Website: macys
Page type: account-selection
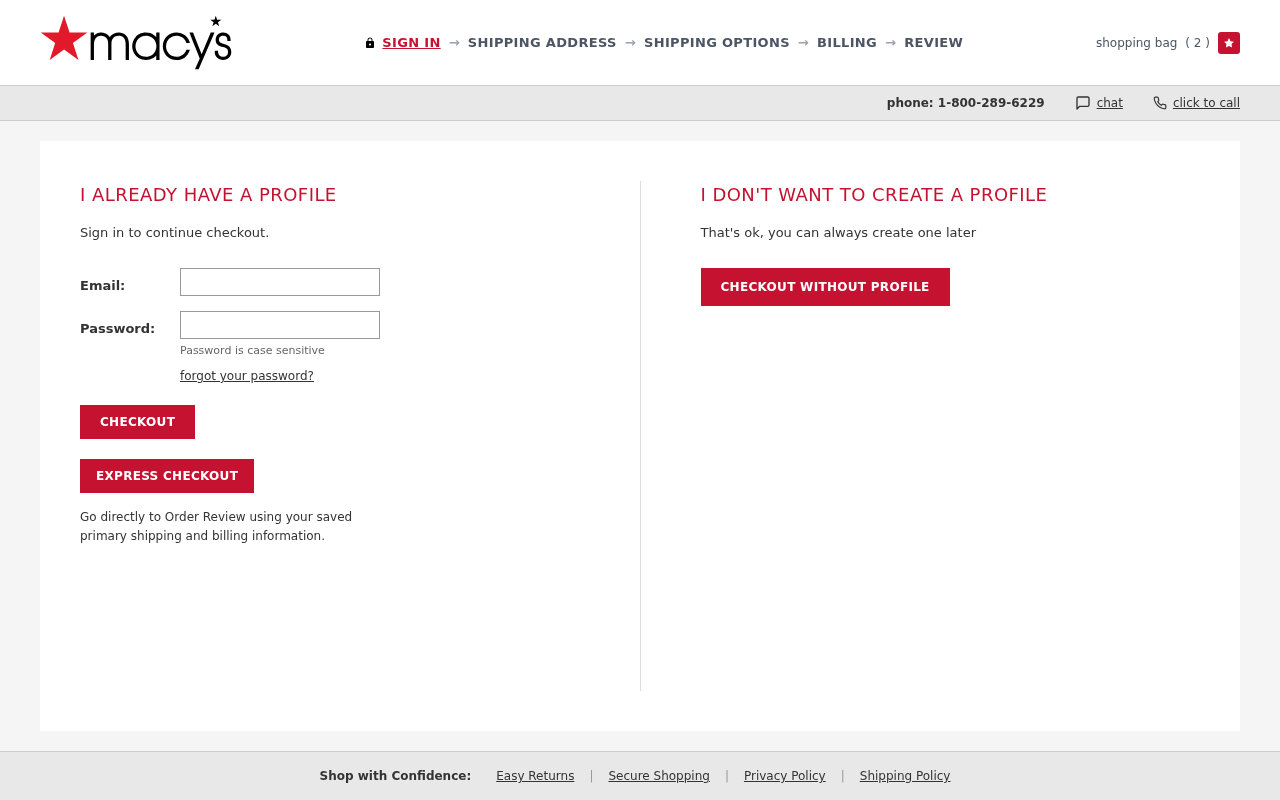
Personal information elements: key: PII_EMAIL
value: michael_reyes@gmail.com
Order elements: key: ORDER_NUM_ITEMS
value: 2